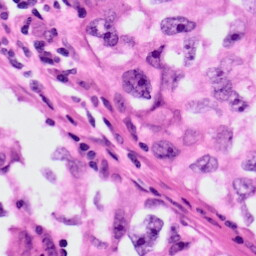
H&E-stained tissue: Lung